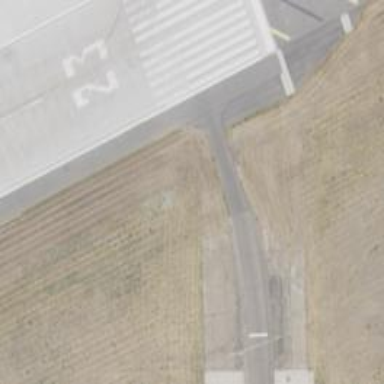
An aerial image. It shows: Image of taxiway at airport.